Interaction volume radius: 5 \u00c5
Interaction volume height: 15 \u00c5
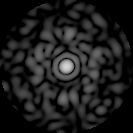
Disorder parameter: 0.8786